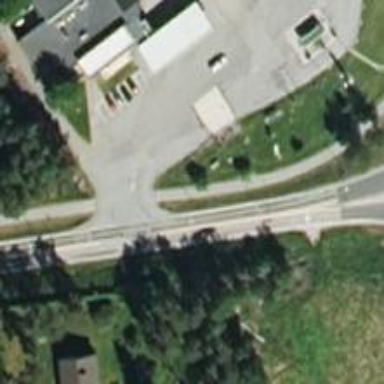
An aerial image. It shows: Primary road with asphalt surface.